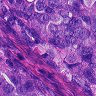
Metastatic tissue present: yes